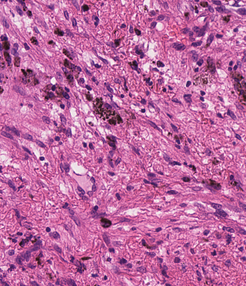
Tumor epithelial tissue: no
Tumor-associated stroma tissue: yes
Normal tissue: no